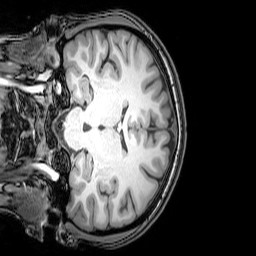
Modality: T1w
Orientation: coronal
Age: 24
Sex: female
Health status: healthy
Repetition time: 0.081 s
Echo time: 0.037 s